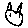
Label: cat